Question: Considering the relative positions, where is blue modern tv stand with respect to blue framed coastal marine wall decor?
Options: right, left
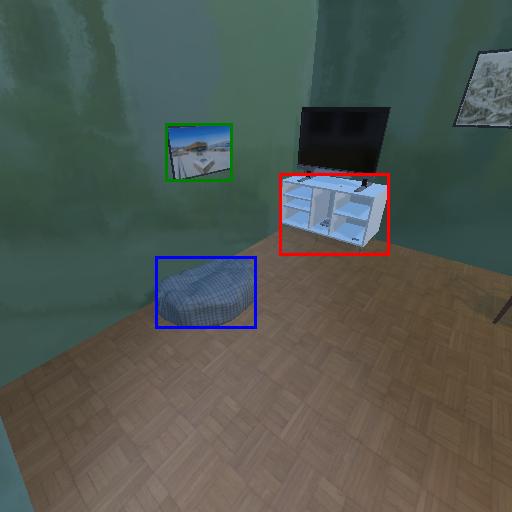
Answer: right